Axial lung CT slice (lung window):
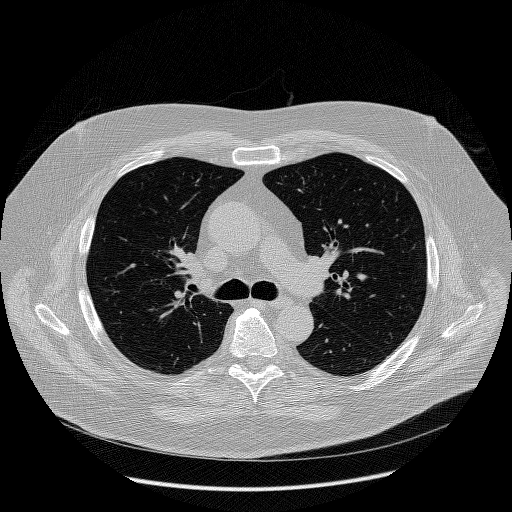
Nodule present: no